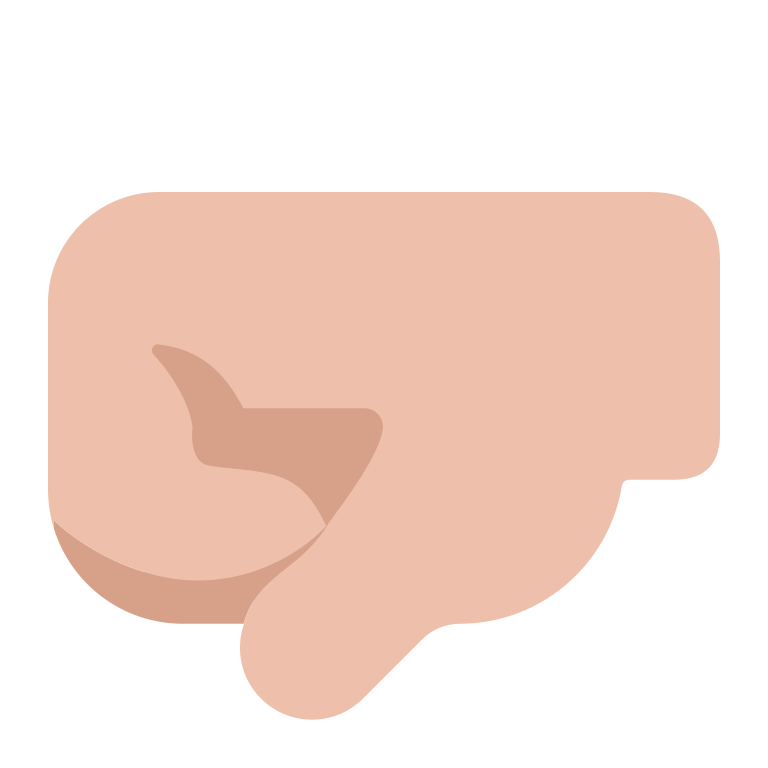
left facing fist flat  light